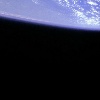
Label: space